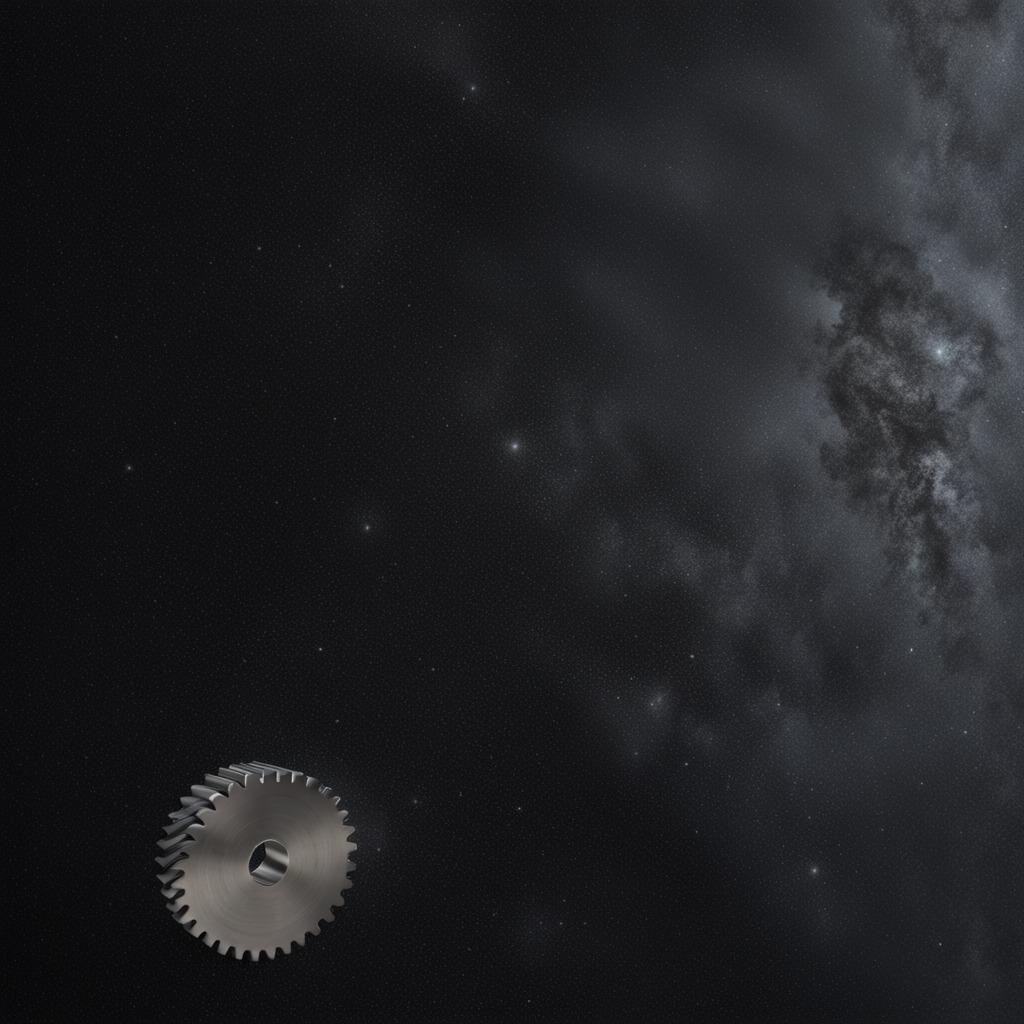
A steel gear with teeth is lying on a clean granite tabletop.